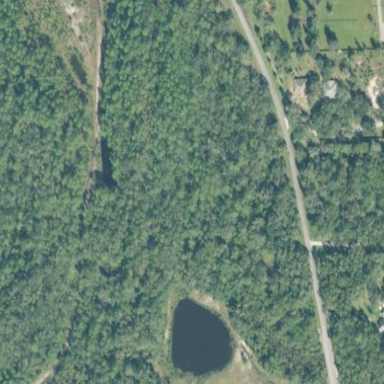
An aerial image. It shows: Mixed leaf woodland.